Aerial crown-view tile of a tropical tree (Barro Colorado Island, Panama), acquired 20241112:
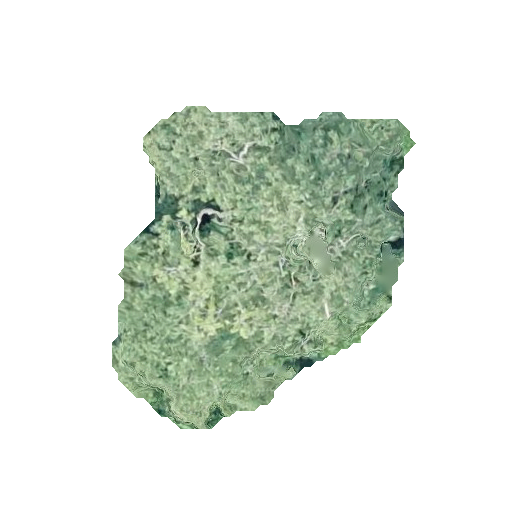
Species: Astronium graveolens
GBIF accepted scientific name: Astronium graveolens
Crown area: 109.726 m²